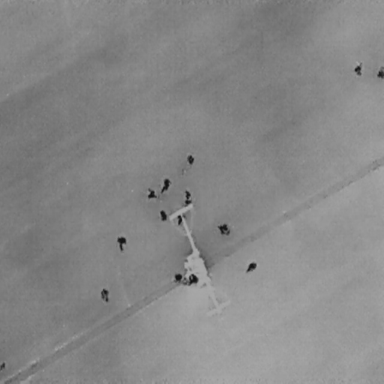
There are 14 People in the infrared image.